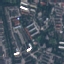
Land use / land cover: Residential